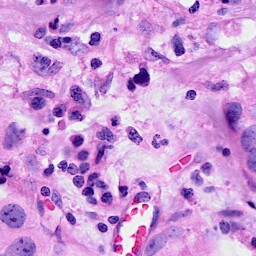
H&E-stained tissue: Breast